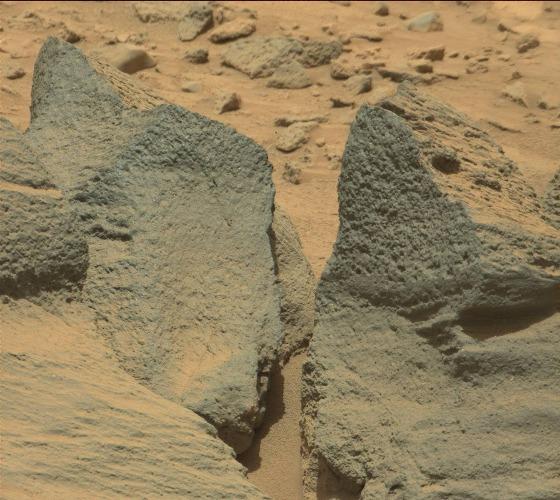
Terrain classes present: Bedrock, Gravel / Sand / Soil, Rock, Shadow